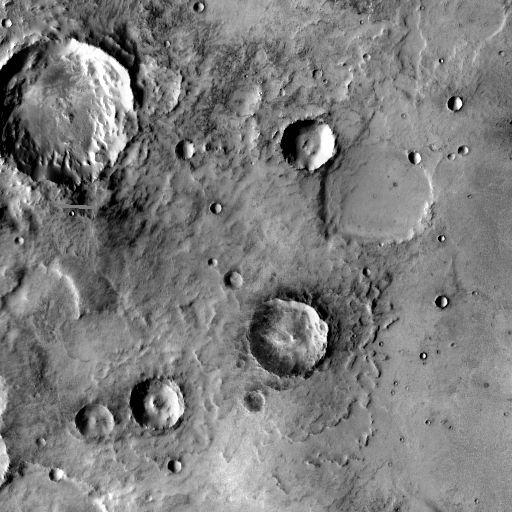
Crater classes present: Background, Other, Layered, Buried